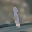
Label: 1